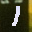
Label: 1